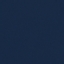
Label: SeaLake